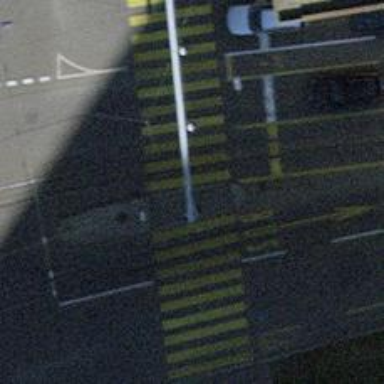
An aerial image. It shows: Road with traffic signals and zebra crossing. The crossing markings are zebra.